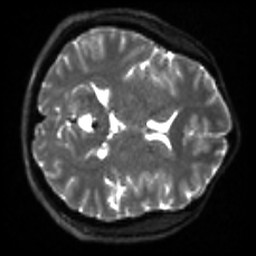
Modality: sbref
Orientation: axial
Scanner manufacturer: siemens
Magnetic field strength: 3 T
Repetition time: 4 s
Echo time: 0.0594 s